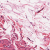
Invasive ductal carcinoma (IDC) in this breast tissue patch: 0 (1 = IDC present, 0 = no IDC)